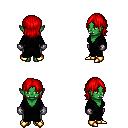
a pixel art fantasy rpg character, female body template, orc, green skin, gray robe, teal pants, red long bangs hairstyle, metal gloves, gold boots, four views (front, back, left, right), 2x2 character sprite sheet, small pixel art, hard edges, no anti-aliasing